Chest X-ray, AP view. Patient: 72 years old, sex M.
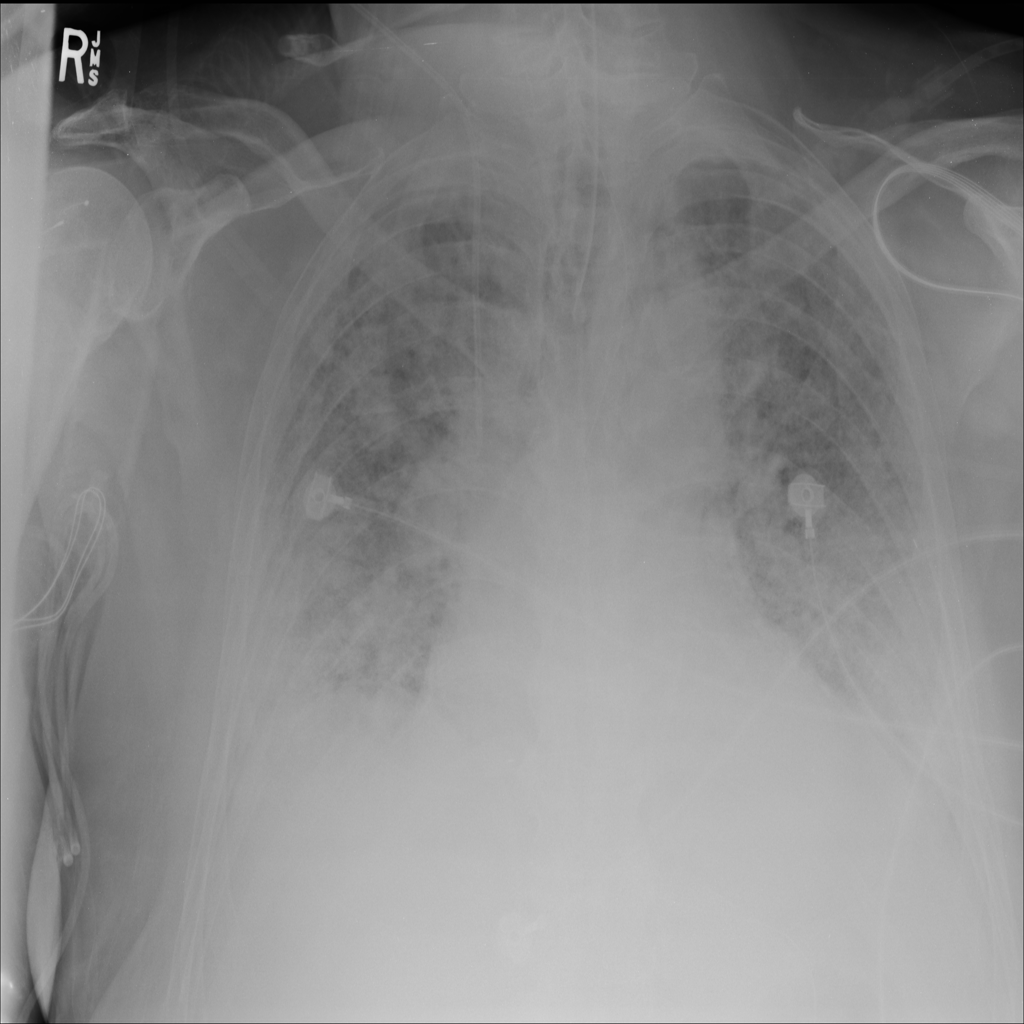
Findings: Consolidation